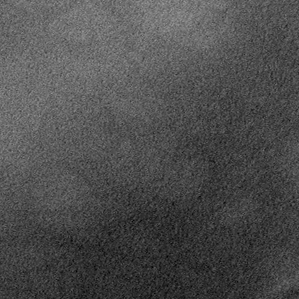
Label: frost